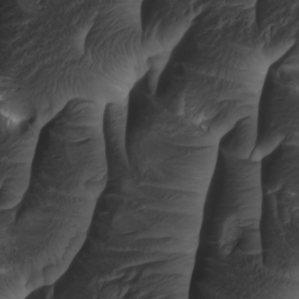
Label: non_frost